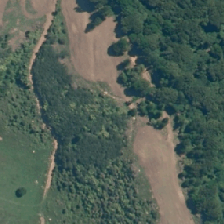
Land cover: low_producing_grassland